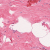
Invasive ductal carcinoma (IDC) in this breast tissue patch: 0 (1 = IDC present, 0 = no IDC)